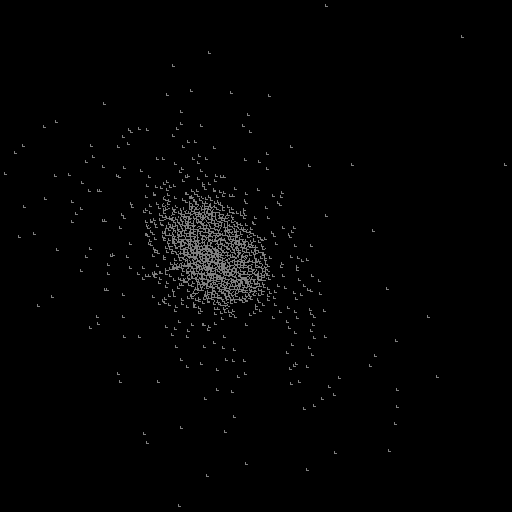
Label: supernova